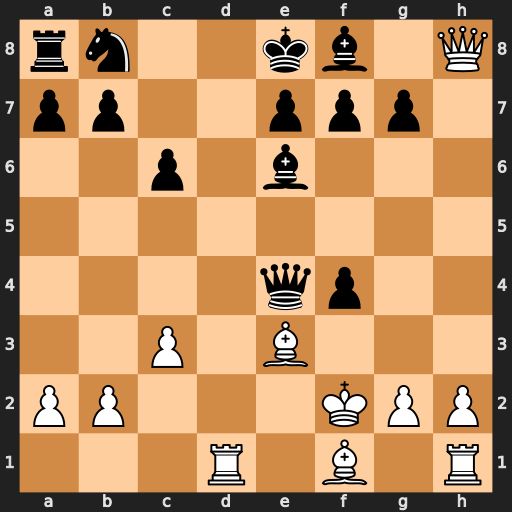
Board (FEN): rn2kb1Q/pp2ppp1/2p1b3/8/4qp2/2P1B3/PP3KPP/3R1B1R
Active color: w
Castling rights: q
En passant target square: -
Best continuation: Qxf8+ Kxf8 Rd8#